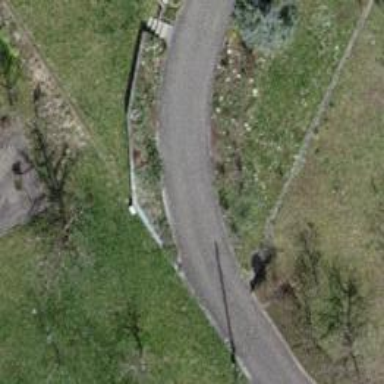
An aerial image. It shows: Service road with paved surface.